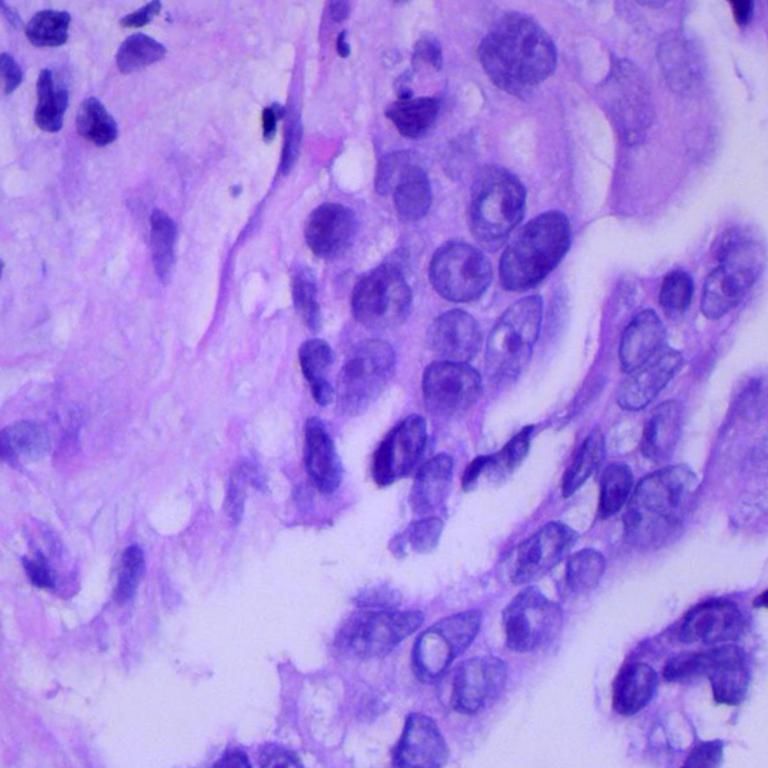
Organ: lung
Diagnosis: adenocarcinomas